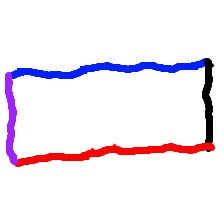
Shape: rectangle